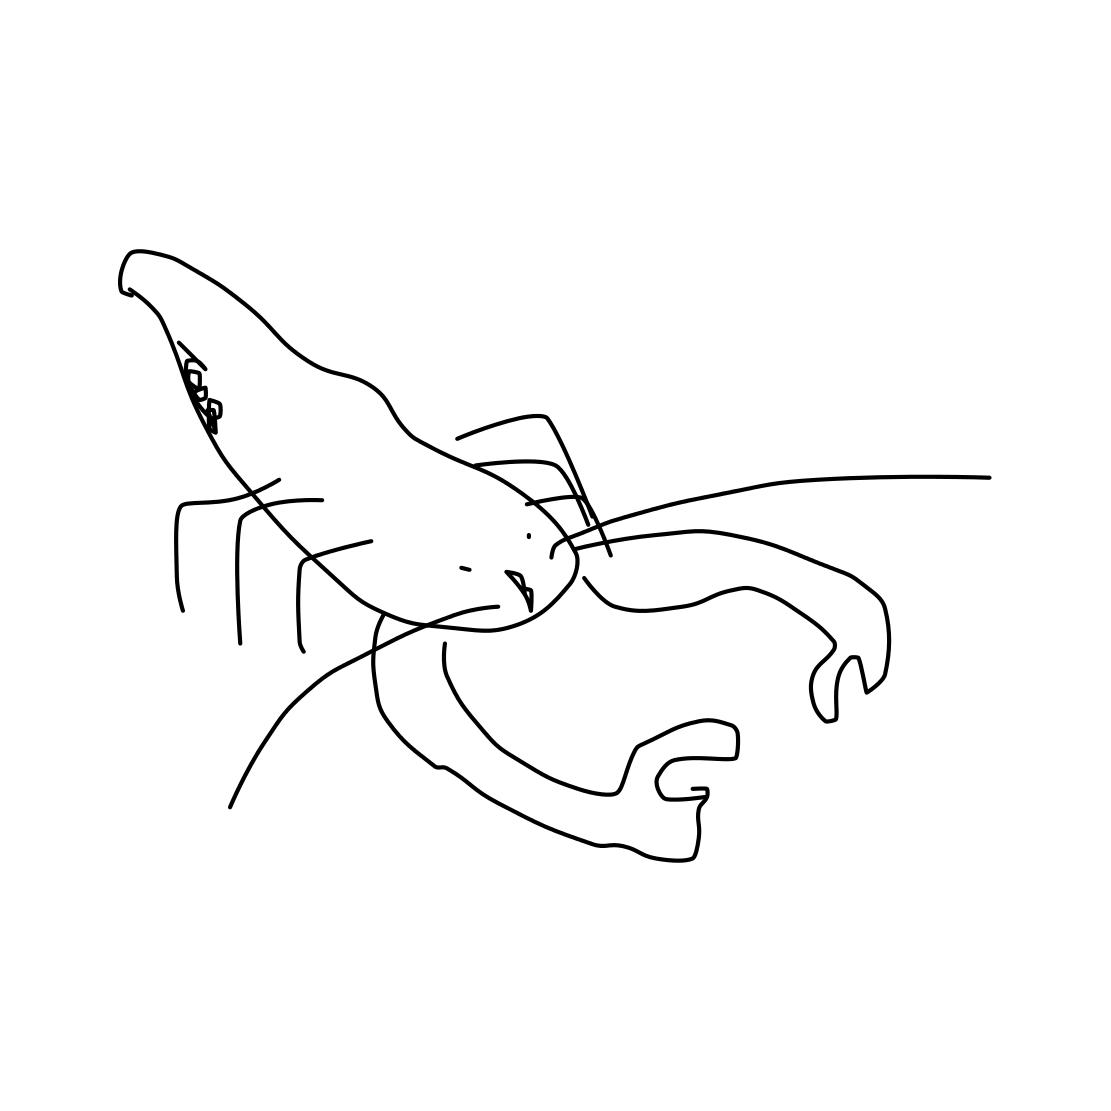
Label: lobster